Question: I want to place a game board in JPanel and i'm using GridLayout 10x10
In addition i want to place additional labels on the same JPanel but not inside the grid.
When i'm adding this labels they are automatically added to the grid despite the fact that i fixed the size.
To summarize:
How can i arrange in the same JPanel with grid layout a fixed board with labels and additional labels in the left area of the plane.

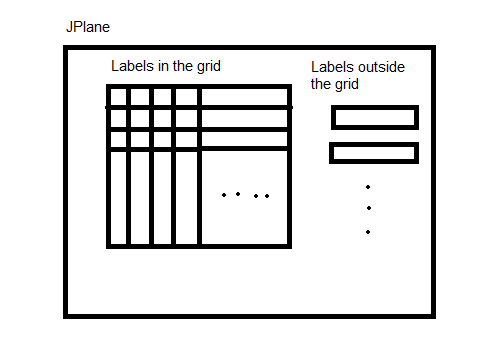
Answer: Why not two panels, one with a 'GridBaglayout' and another one with a 'BoxLayout' enclosed in a panel with 'GridLayout'? :))